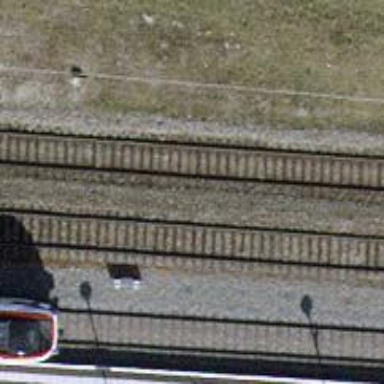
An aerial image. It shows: Single-track railway with electrified contact lines.